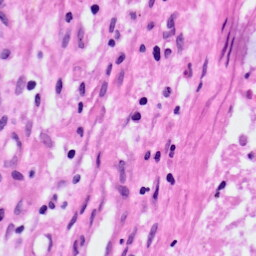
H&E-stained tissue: Lung